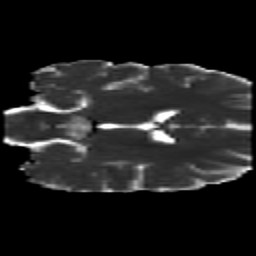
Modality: MD
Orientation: coronal
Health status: healthy
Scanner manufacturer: siemens
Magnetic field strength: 3 T
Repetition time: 10 s
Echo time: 0.092 s